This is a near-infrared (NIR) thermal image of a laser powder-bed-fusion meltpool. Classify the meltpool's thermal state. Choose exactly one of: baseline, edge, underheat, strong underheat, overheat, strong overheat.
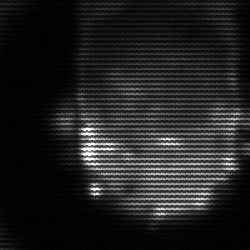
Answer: baseline